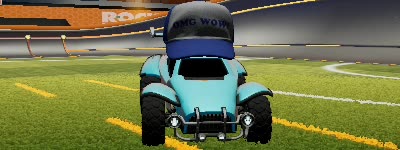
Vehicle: octane